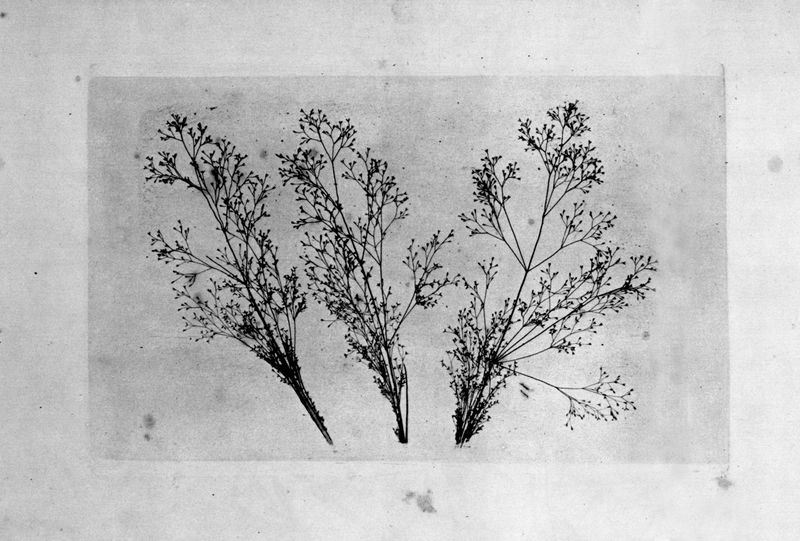
Titel: Botanische Objekte
Künstler: William Henry Fox Talbot
Schlagwörter: baum, blätter, dunkel, himmel, schatten, weiß, wolken, bäume, äste, blume, blumen, grau, hell, schwarz, zeichnung, blüte, blüten, gras, rahmen, ast, gräser, natur, strauch, zweige, sträucher, drei, blatt, pflanze, pflanzen, kontrast, papier, studie, trocken, grafik, graphik, silhouette, detail, grass, abbild, assemblage, foto, fotografie, stiele, eng, tusche, linie, zweig, stengel, druck, schwarzweiss, druckgrafik, flecken, knospen, geäst, unkraut, fleckig, dolde, kraut, gepresst, wipfel, abdruck, fragil, knick, platt, blühten, fot, bund, wachsen, regelmässig, zeichnugn, ordnung, farne, grafi, naturstudie, biologie, eingerahmt, verzweigt, enden, mimesis, rispen, dolden, getrocknet, verzweigung, lichtbild, daguerre, frühe fotografie, blütenstände, sturktur, fotogram, 3, risp, marginalie, gräsee, blätter schwarz, grasblüten, cyanotopie